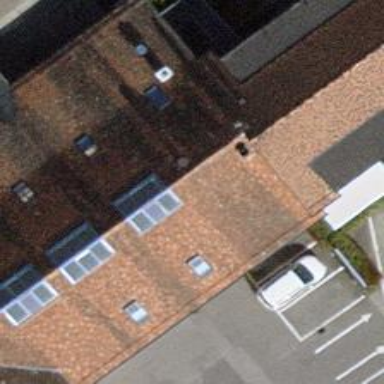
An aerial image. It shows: Cafe.